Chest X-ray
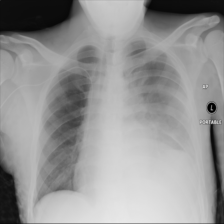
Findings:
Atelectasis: negative
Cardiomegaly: negative
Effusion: positive
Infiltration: negative
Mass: negative
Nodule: negative
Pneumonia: negative
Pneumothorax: negative
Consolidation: positive
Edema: negative
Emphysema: negative
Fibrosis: negative
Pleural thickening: negative
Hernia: negative